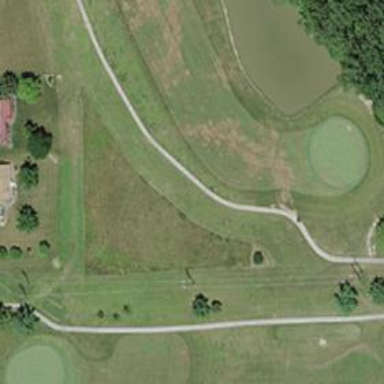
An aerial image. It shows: Golf hole.